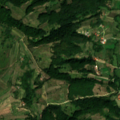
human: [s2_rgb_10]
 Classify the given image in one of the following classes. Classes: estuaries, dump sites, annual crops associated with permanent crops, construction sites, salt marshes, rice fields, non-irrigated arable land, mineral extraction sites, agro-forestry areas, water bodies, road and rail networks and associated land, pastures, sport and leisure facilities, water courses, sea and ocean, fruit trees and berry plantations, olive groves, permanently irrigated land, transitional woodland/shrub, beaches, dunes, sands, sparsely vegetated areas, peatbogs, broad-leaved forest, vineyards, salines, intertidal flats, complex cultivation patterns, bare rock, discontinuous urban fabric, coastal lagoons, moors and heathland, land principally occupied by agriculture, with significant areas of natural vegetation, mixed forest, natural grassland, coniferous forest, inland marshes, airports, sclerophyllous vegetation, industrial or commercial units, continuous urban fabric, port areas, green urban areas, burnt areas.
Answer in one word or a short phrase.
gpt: pastures, land principally occupied by agriculture, with significant areas of natural vegetation, broad-leaved forest